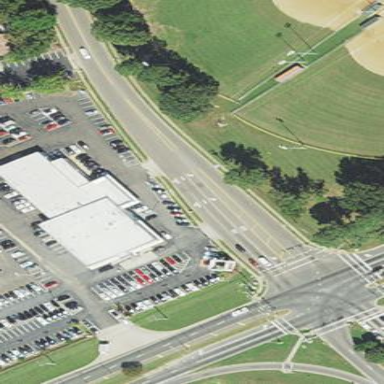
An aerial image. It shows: Building that houses car shop.